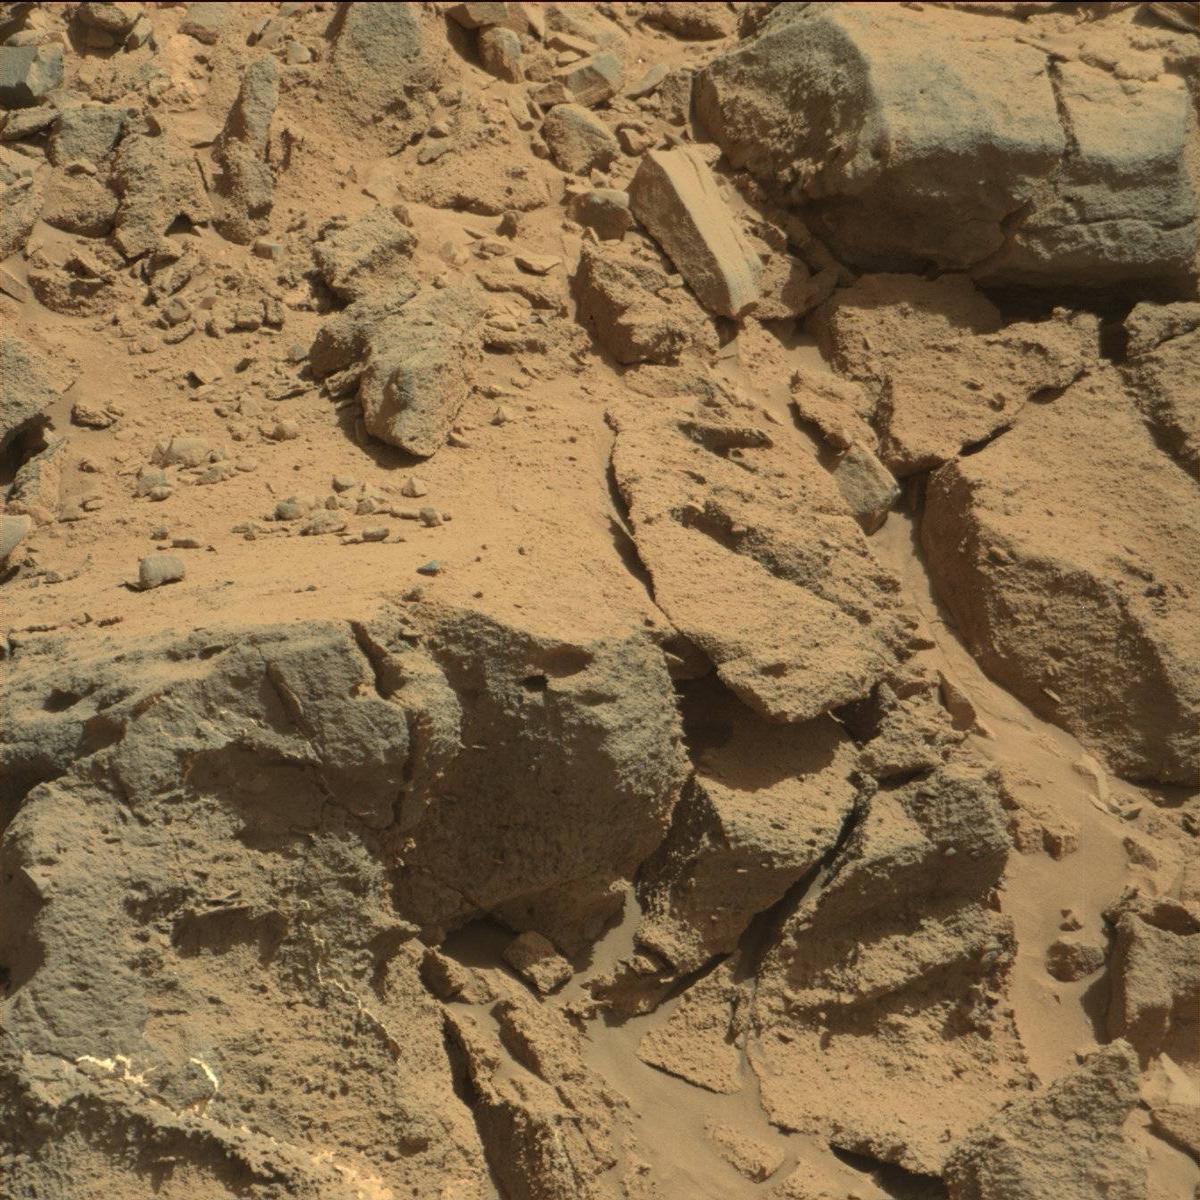
Terrain classes present: Bedrock, Rock, Sand / Soil